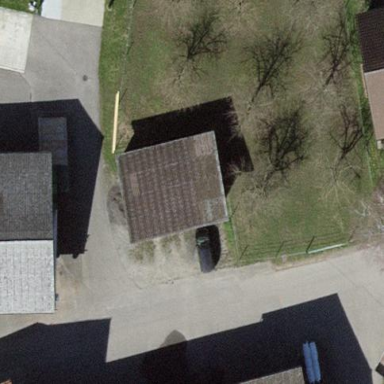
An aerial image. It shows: Garage.